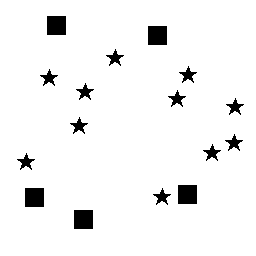
Squares: 5
Triangles: 0
Stars: 11
Total shapes: 16